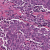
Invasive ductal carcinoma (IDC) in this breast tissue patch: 1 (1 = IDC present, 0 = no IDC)